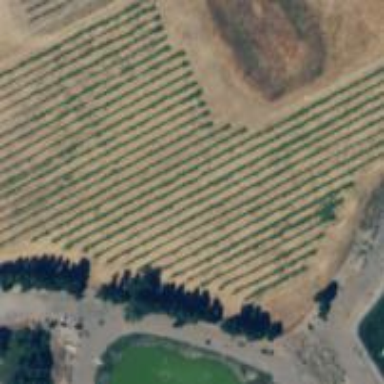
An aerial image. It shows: Vineyard growing grapes.